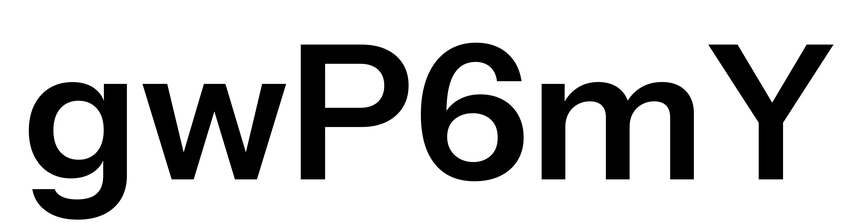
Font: InstrumentSans_SemiBold